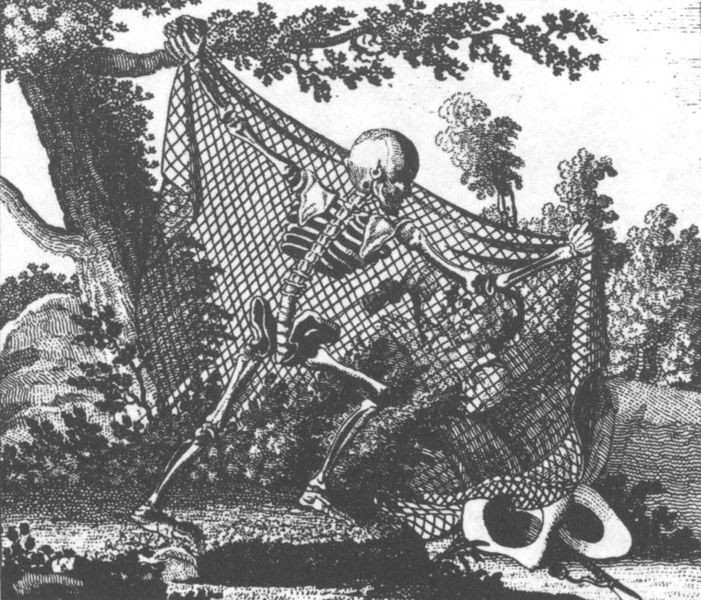
Titel: Freund Heins Erscheinungen in Holbeins Manier
Künstler: Johann Rudolf Schellenberg
Schlagwörter: baum, himmel, hut, hüte, zeichnung, weg, mensch, tod, tot, natur, büsche, boden, pflanzen, laufen, angst, knochen, vanitas, radierung, rennen, skelett, fangen, töten, schief, netz, sense, skillet, büchsche